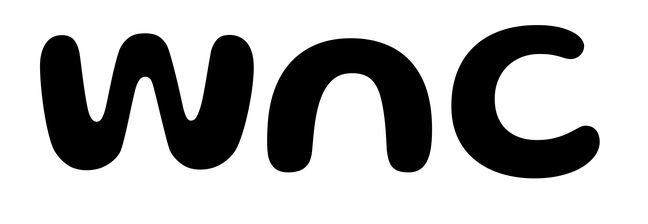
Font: Gluten_Medium